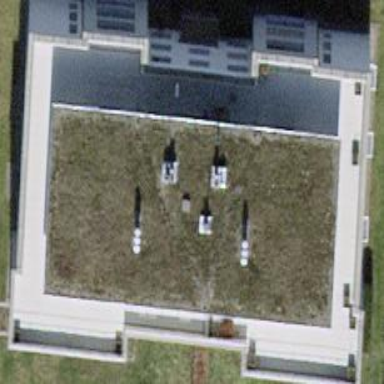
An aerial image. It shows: Apartment building with flat roof.